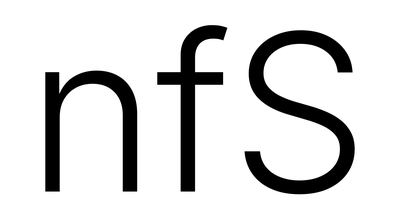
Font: Inter_Light